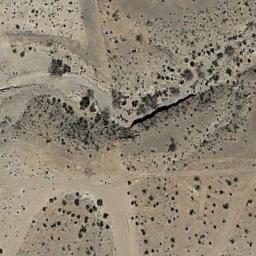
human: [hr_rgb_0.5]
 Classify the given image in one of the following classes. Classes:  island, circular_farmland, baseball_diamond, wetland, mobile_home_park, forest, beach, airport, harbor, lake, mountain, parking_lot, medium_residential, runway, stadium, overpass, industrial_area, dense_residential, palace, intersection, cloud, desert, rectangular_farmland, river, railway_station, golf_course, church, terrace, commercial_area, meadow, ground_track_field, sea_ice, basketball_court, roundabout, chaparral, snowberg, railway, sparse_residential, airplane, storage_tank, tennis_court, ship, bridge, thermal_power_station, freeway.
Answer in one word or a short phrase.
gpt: chaparral